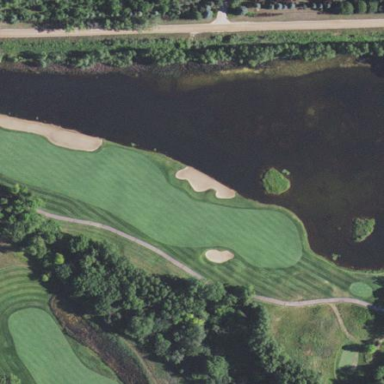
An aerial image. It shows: Area with grass used as rough in golf course.